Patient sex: M
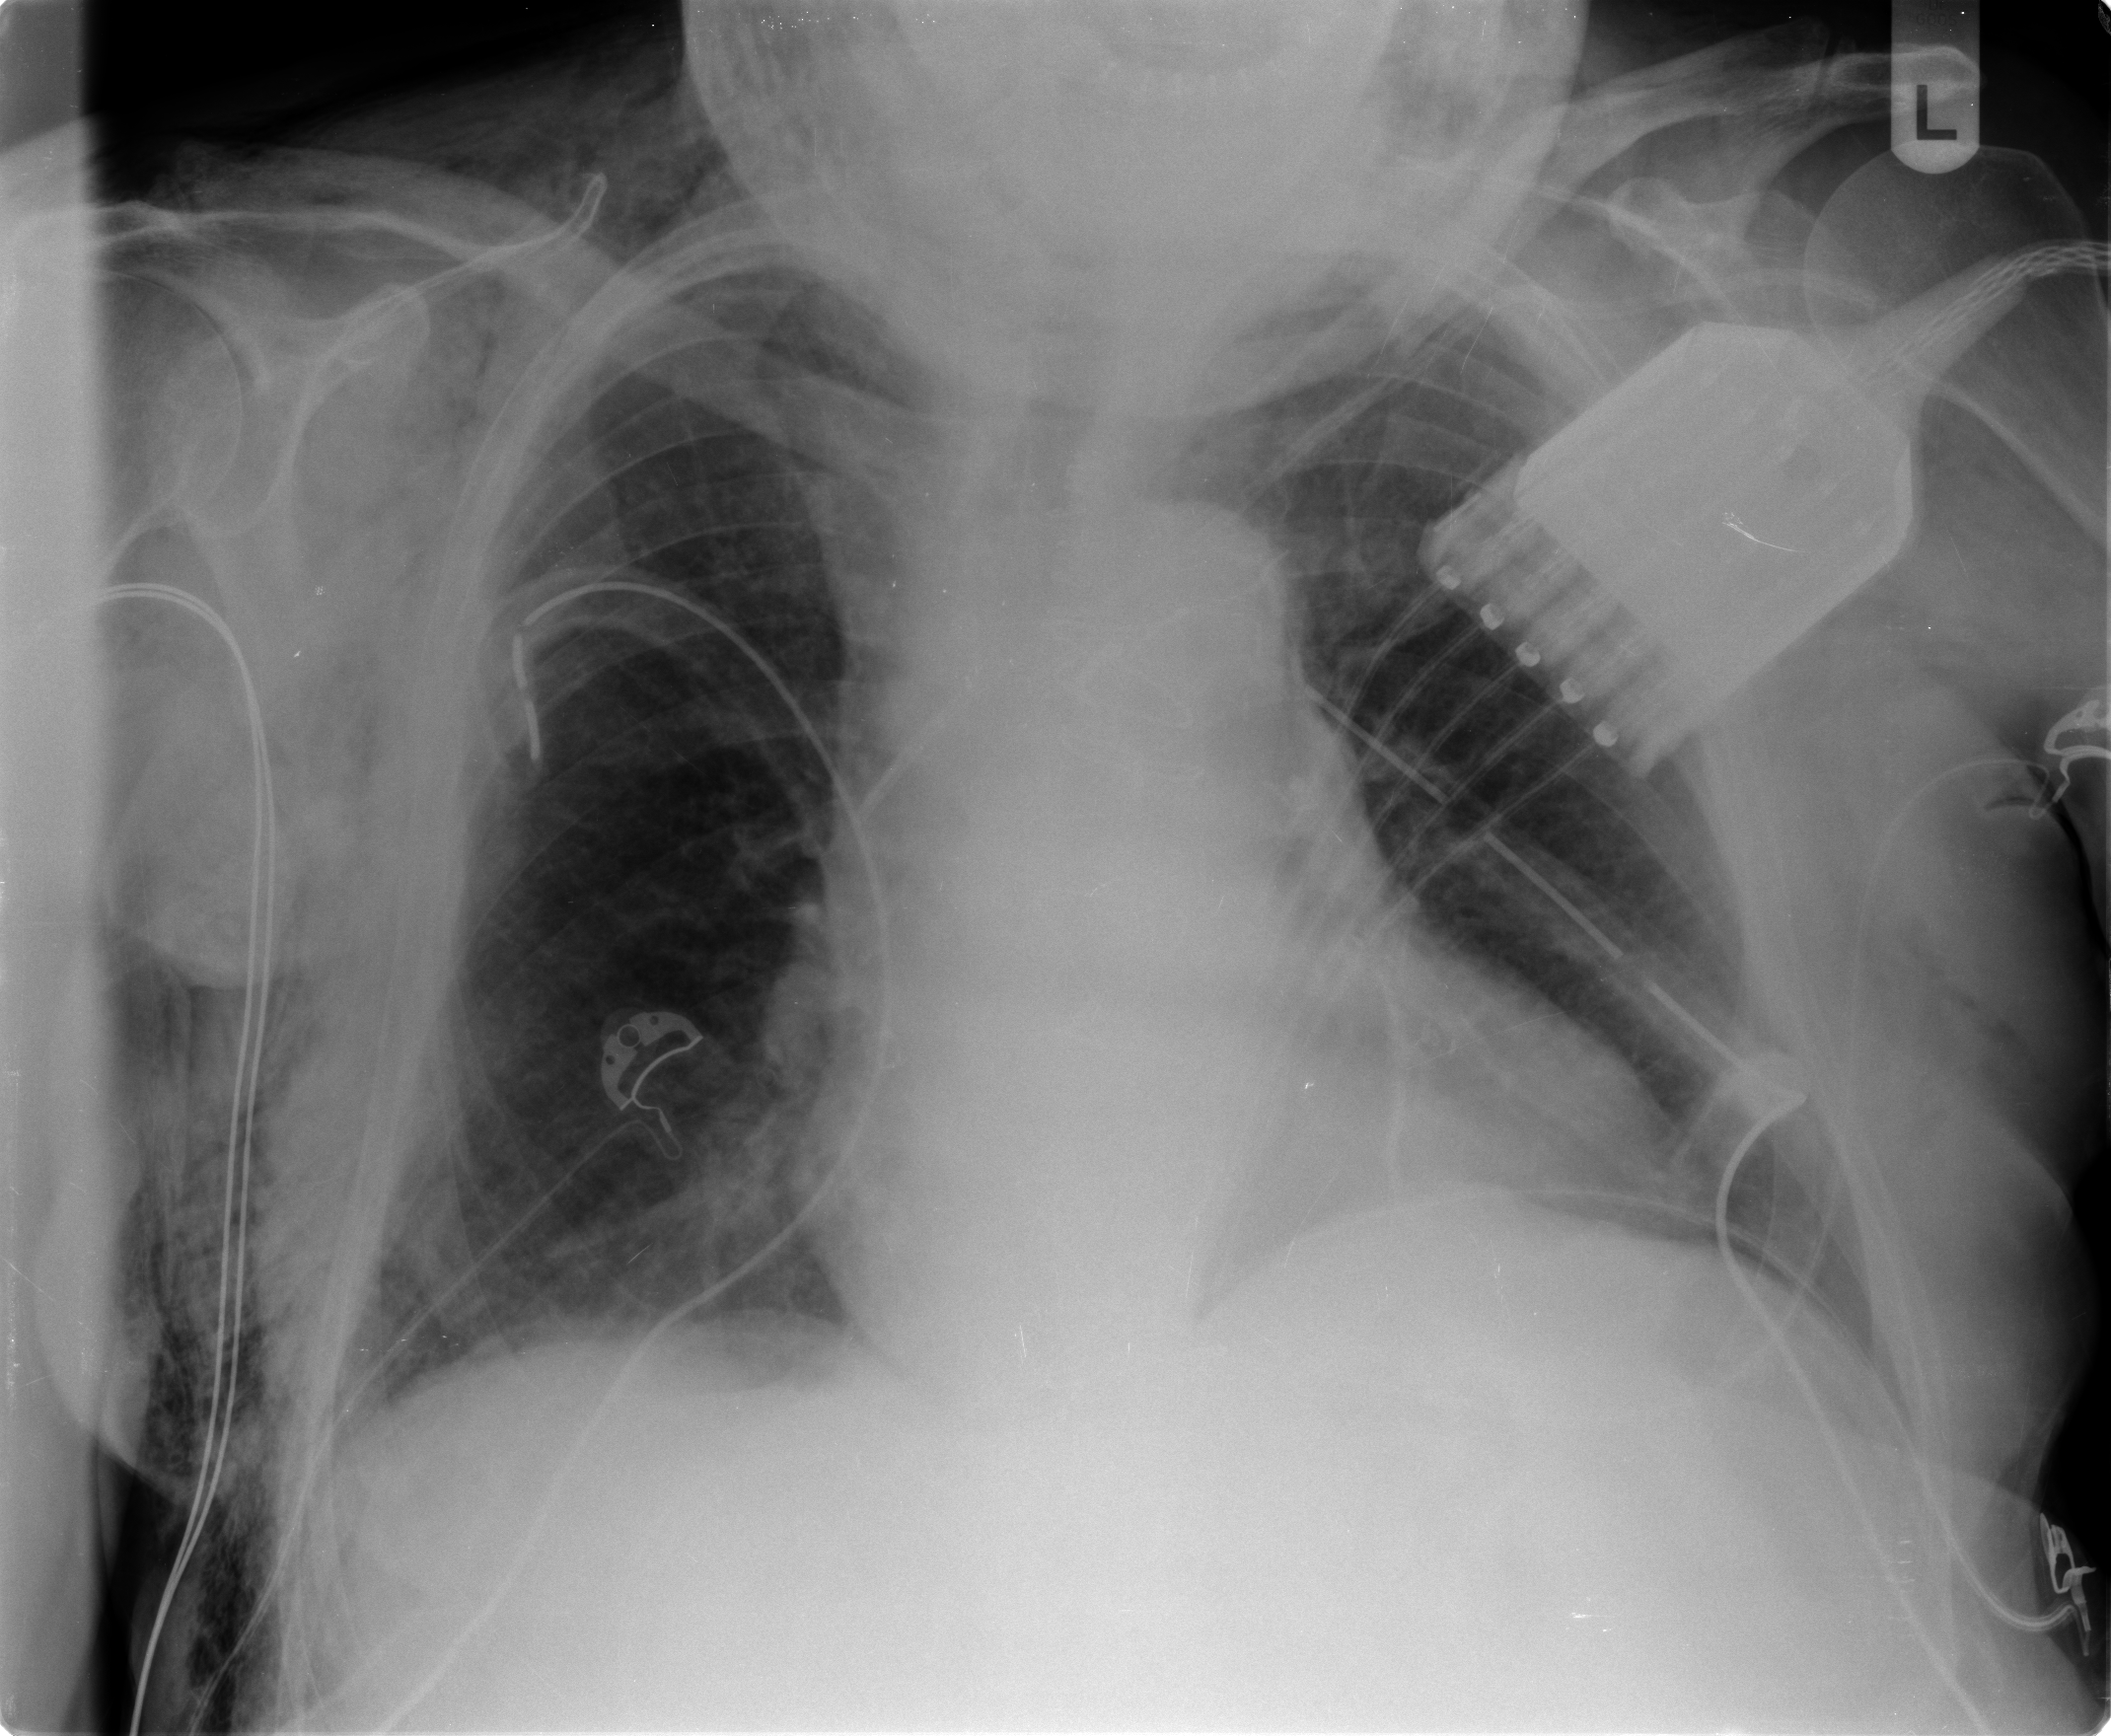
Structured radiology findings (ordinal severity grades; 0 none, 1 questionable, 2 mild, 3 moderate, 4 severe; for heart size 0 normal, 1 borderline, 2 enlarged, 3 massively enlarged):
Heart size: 2
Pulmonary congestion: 2
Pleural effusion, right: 2
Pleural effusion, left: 2
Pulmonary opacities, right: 1
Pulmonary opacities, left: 1
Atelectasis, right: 2
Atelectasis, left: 2